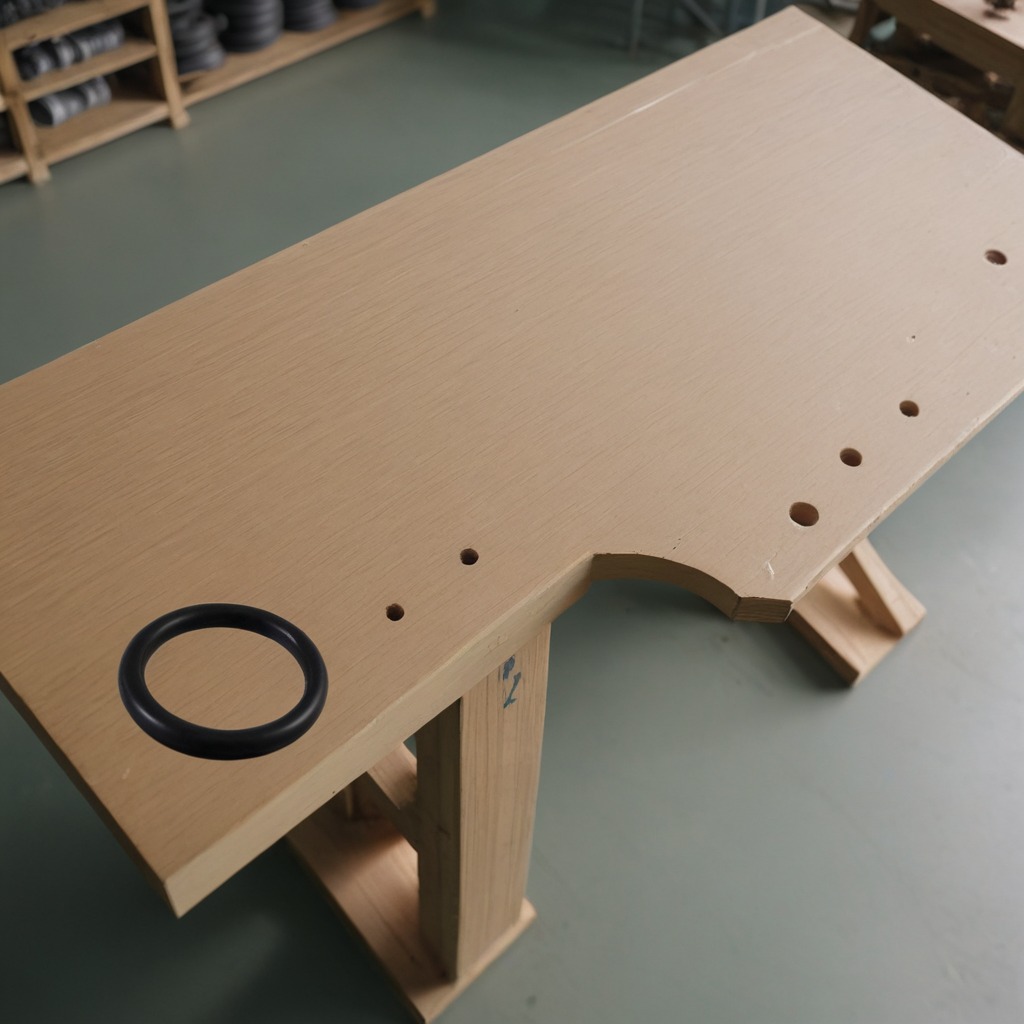
A rubber O-ring is lying on a workbench inside a coastal fishing gear workshop.